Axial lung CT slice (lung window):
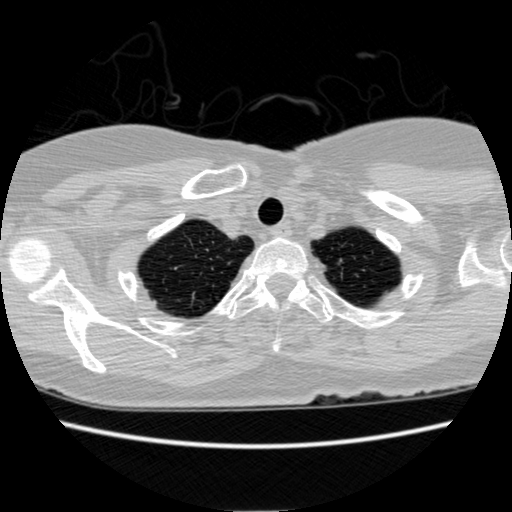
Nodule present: no